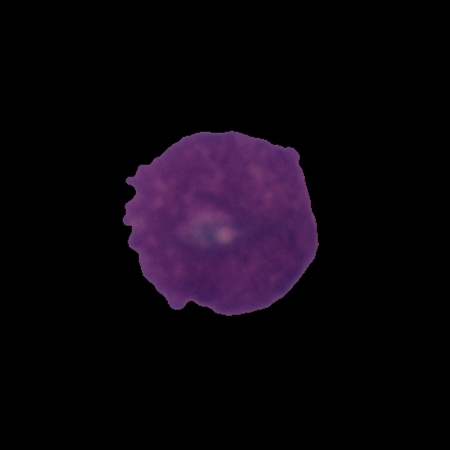
Label: cancer